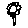
Label: flower